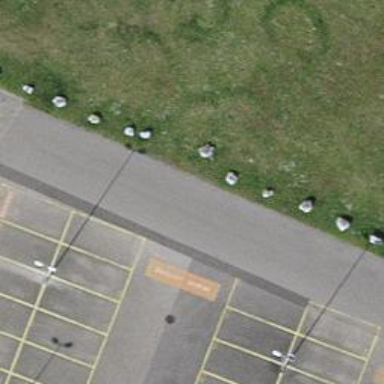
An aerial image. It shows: Block barrier.